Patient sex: M
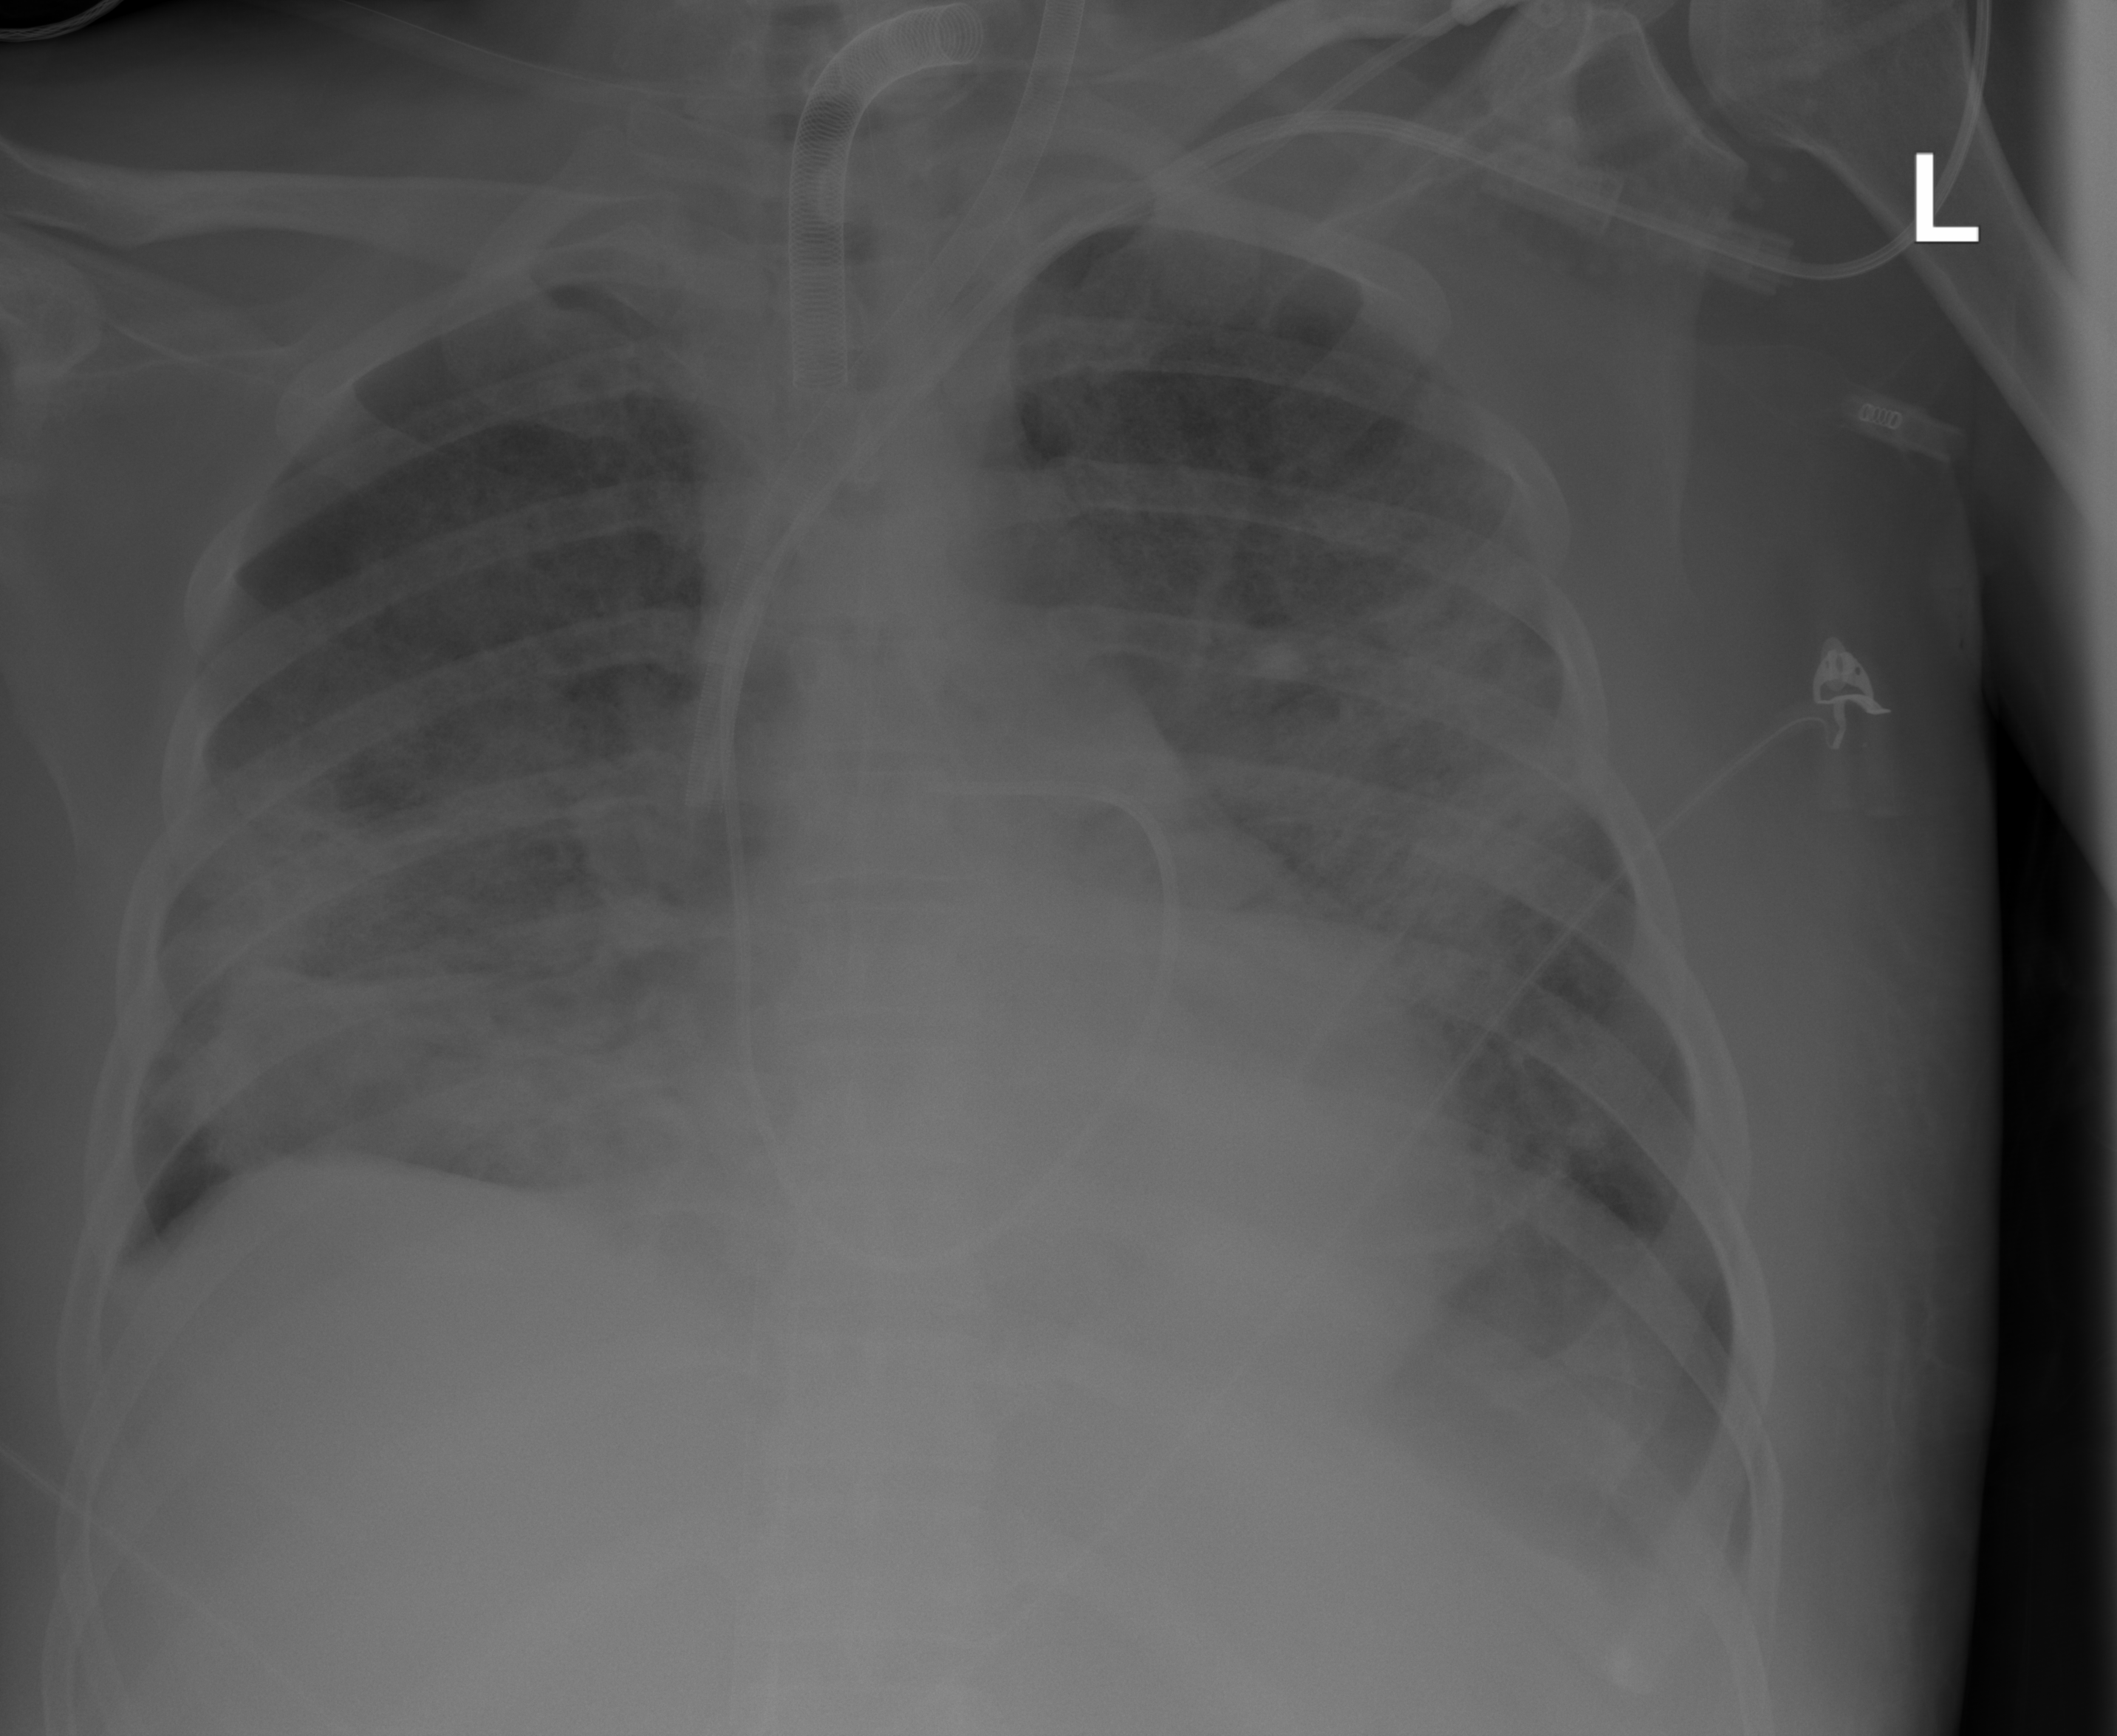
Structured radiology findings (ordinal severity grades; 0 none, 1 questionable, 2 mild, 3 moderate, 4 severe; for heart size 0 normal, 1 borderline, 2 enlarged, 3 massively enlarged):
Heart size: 0
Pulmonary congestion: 2
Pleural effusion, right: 0
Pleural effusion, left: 2
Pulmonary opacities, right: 3
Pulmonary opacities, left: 2
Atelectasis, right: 3
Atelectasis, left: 2